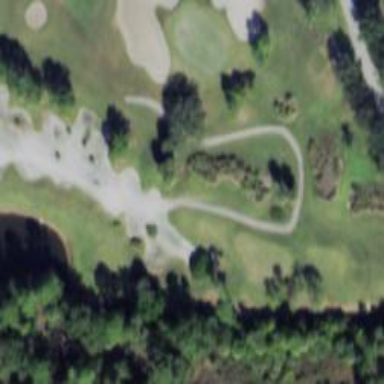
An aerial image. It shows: Golf hole.